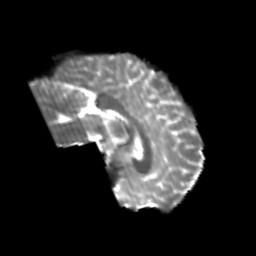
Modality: T2w
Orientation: sagittal
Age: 24
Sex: male
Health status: healthy
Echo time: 0.074 s